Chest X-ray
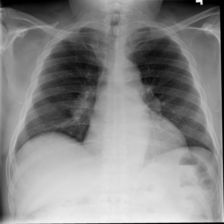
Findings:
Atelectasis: negative
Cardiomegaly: negative
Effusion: negative
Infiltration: negative
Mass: negative
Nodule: negative
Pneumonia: negative
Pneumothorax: negative
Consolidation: negative
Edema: negative
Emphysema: negative
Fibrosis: negative
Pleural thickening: negative
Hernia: negative